Question: i am fairly new to R and I am having trouble changing the colours of a grouped bar plot. My code that I have inputted is the following:
'''
library(plotly)
Samples <- c("1" , "2" , "P3")
D0 <- c(5.55, 5.605, 5.414)
D28 <- c(5.642, 1.658, 5.551)
data <- data.frame(Samples, D0, D28)
p <- plot_ly(data, x = ~Samples, y = ~D0, type = 'bar' , name = 'D0') %>%
add_trace(y = ~D28, name = 'D28') %>%
layout(yaxis = list(title = 'Concentration (mM)'), barmode = 'group')
p
'''
this is the resulting graph. i am interested in just changing the colour of the blue and the colour of the orange and to keep the same format they are coloured in (first bar plot=one colour and second bar plot=another colour). I have tried a different code but this results in all of them getting coloured with the same colour. Does anyone know which code to use to get what I want? Thanks in advance!

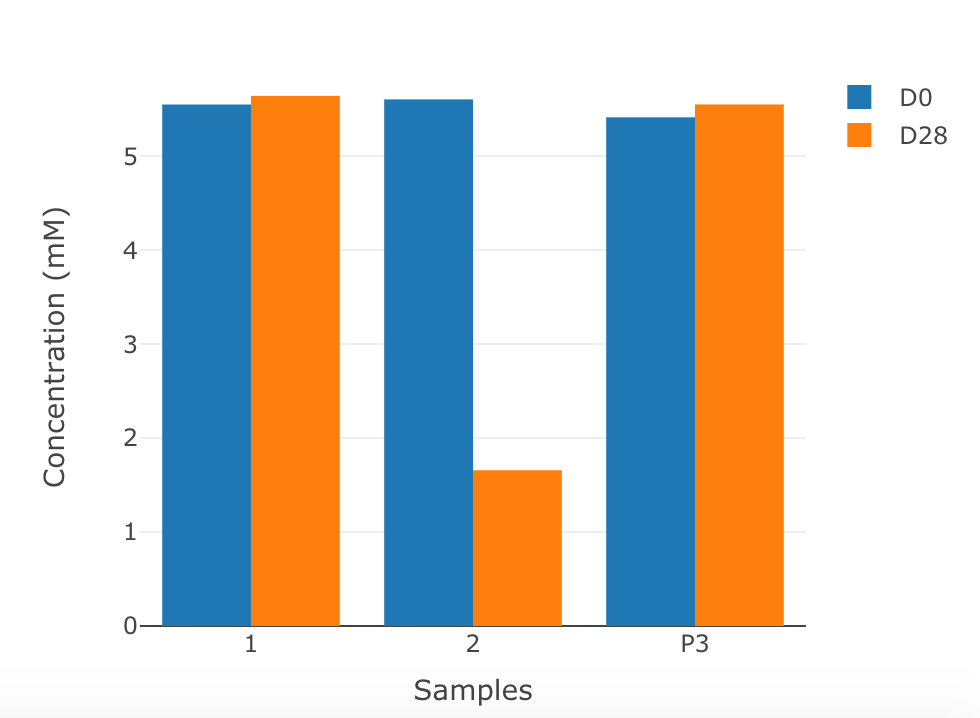
Answer: You just need to specify the color for each separately, since you are calling D0 in 'plot_ly' and D28 in 'add_trace'.
'''
plot_ly(data, x = ~Samples, y = ~D0, type = 'bar' , name = 'D0', color = I("black")) %>%
add_trace(y = ~D28, name = 'D28', color = I("yellow")) %>%
layout(yaxis = list(title = 'Concentration (mM)'), barmode = 'group')
'''
<URL>